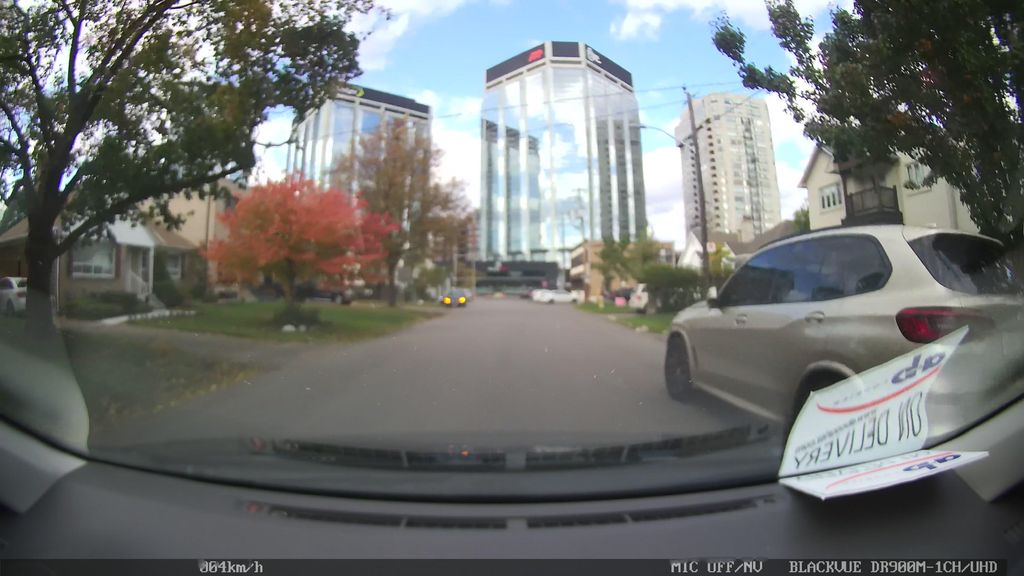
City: toronto